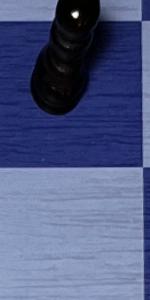
Label: Empty